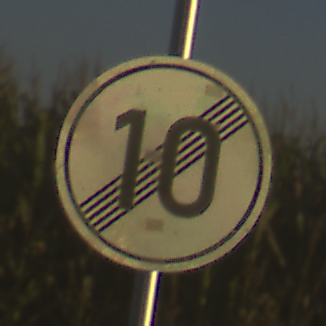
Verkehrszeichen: EndeGeschwindigkeit10
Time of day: SunriseSunset
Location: Outdoor (RoadRail)
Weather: Clear
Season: NotSpecified
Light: Natural